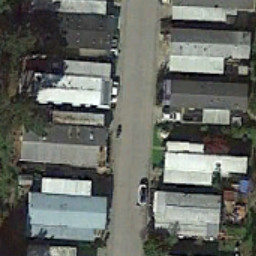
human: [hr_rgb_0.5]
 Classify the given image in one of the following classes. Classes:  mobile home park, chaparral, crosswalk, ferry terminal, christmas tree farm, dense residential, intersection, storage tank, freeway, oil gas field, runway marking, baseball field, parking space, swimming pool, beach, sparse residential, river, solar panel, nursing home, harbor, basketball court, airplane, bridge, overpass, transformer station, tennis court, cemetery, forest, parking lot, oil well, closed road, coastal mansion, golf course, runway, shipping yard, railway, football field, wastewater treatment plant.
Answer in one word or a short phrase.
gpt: mobile home park